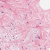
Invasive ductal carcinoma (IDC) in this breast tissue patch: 0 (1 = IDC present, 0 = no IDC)